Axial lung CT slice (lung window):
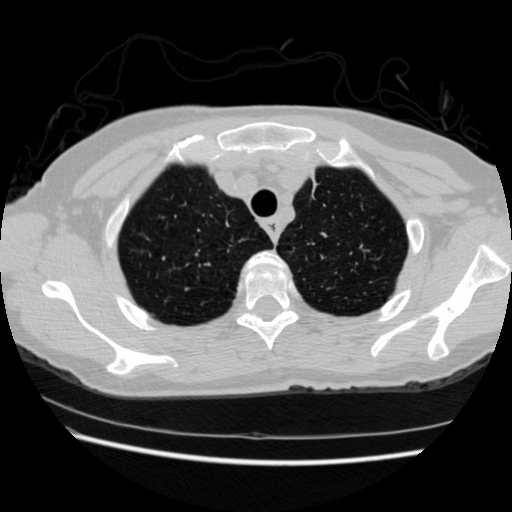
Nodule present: no